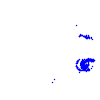
Particle: electron